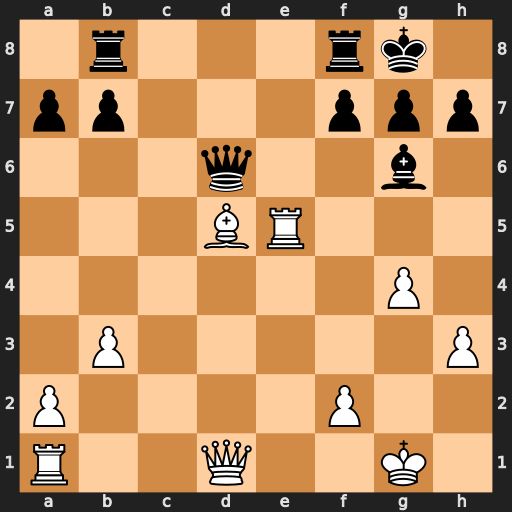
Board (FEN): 1r3rk1/pp3ppp/3q2b1/3BR3/6P1/1P5P/P4P2/R2Q2K1
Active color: w
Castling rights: -
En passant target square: -
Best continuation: Bxf7+ Bxf7 Qxd6